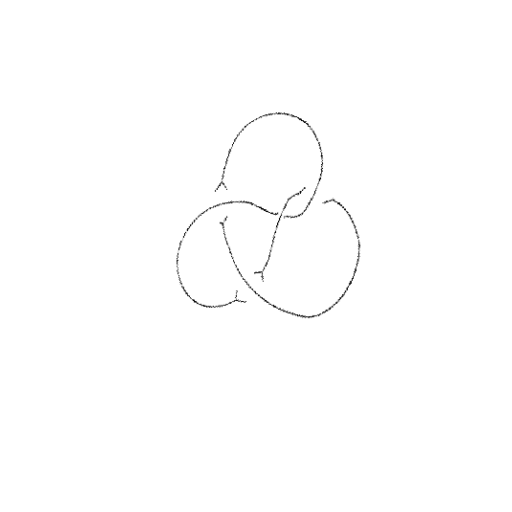
Crossing number: 4